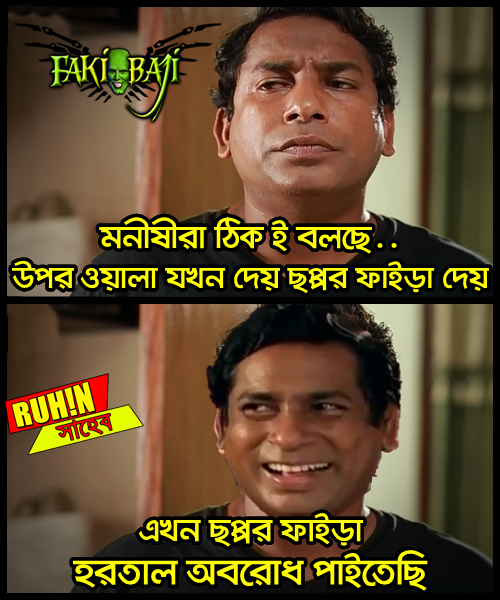
Caption: মনীষীরা ঠিকই বলছে..উপরওয়ালা যখন দেয় ছপ্পর ফাইড়া দেয় এখন ছপ্পর ফাইডা হরতাল অবরোধ পাইতেসি
Label: non-hate